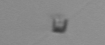
Label: Chaetoceros_tenuissimus